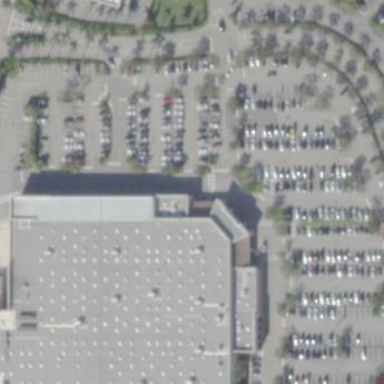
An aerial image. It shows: Wholesale shop within building.